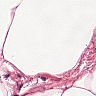
Metastatic tissue present: no